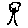
Label: tree